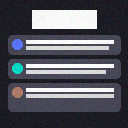
Screen state: on